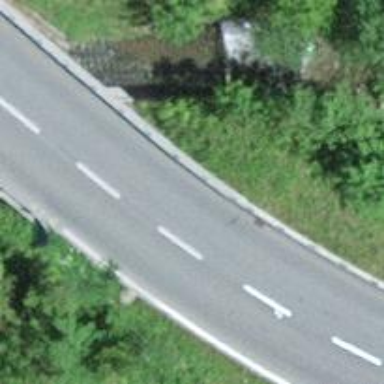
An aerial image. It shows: Primary highway bridge with asphalt surface.